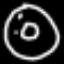
Label: donut